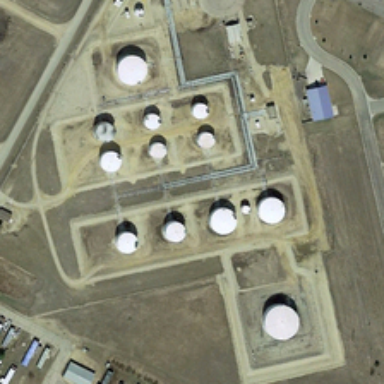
Some white storage tanks are in a piece of bareland .